Question: Any idea how to shift the navbar view so I have the expected padding? It looks like the popover frame is overlapped on the nav bar's top, left and right side.
This is my nav controller in a popover controller derived from the app's root splitViewController. It's an issue on < iOS 5.1

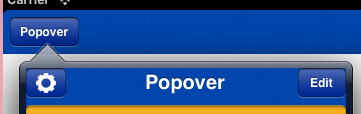
Answer: The solution is to remove the custom 'UINavigationBar' styling when in a 'UIPopoverController'. I'll post the implementation when it's ready.
Update
So this is a funny one. iOS 4.x and iOS 5.0 use a real, genuine popover, that is the floating popover. Custom navigation bars don't work in this popover ('navBar setBackgroundImage' in iOS 5.0 and the category 'drawRect' override in iOS 4.x).
However, 5.1 uses more of a "slideover," where the custom navbar works nicely. It's a much cleaner design actually.
Anyway, my point is that now I need to remove the custom navBar formatting only when in portrait AND the OS is less than 5.1. Normally, you'd want to use 'respondsToSelector' in lieu of manually figuring out an OS version. That doesn't work in this case.
Still working on the iOS 4.x fix, but here's iOS 5.0:
In my 'appDelete', where I set up the custom navBar:
'''
//iOS 5.x:
if ([self.navigationController.navigationBar respondsToSelector:@selector(setBackgroundImage:forBarMetrics:)])
{
UIImage *image = [UIImage imageNamed:@"header.png"];
[self.navigationController.navigationBar setBackgroundImage:image forBarMetrics:UIBarMetricsDefault];
}
//iOS 4.x:
@implementation UINavigationBar (CustomBackground)
- (void)drawRect:(CGRect)rect
{
UIImage *image = [UIImage imageNamed:@"header.png"];
[image drawInRect:CGRectMake(0, 0, 320, 44)];
}
@end
'''
I set up an observer in 'didFinishLaunching':
'''
//start orientation notifications
[[NSNotificationCenter defaultCenter] addObserver:self
selector:@selector(didRotate:)
name:@"UIDeviceOrientationDidChangeNotification"
object:nil];
[[UIDevice currentDevice] beginGeneratingDeviceOrientationNotifications];
'''
'''
- (void) didRotate:(NSNotification *)notification
{
float version = [[[UIDevice currentDevice] systemVersion] floatValue];
if (version < 5.1)
{
UIDeviceOrientation orientation = [[UIDevice currentDevice] orientation];
if (UIDeviceOrientationIsPortrait(orientation))
{
if ([self.navigationController.navigationBar respondsToSelector:@selector(setBackgroundImage:forBarMetrics:)])
{
[self.navigationController.navigationBar setBackgroundImage:nil forBarMetrics:UIBarMetricsDefault];
}
}
else
{
if ([self.navigationController.navigationBar respondsToSelector:@selector(setBackgroundImage:forBarMetrics:)])
{
UIImage *image = [UIImage imageNamed:@"header.png"];
[self.navigationController.navigationBar setBackgroundImage:image forBarMetrics:UIBarMetricsDefault];
}
}
}
}
'''